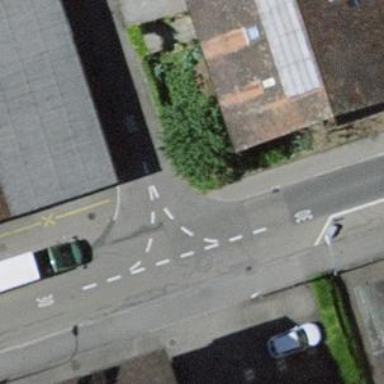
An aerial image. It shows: Kerb serving as barrier.